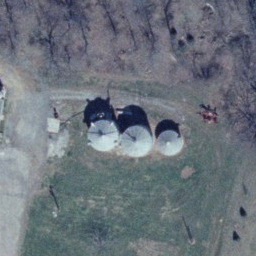
Label: storage tanks